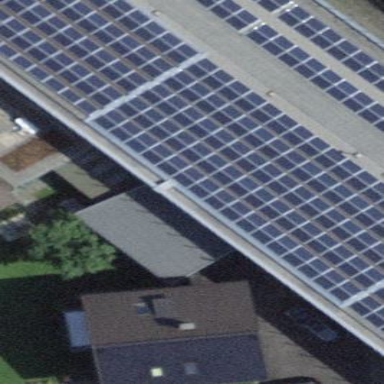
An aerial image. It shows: Solar photovoltaic panel generator.